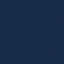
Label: SeaLake